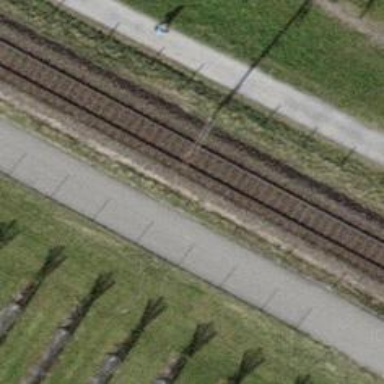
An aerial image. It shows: Railway milestone.